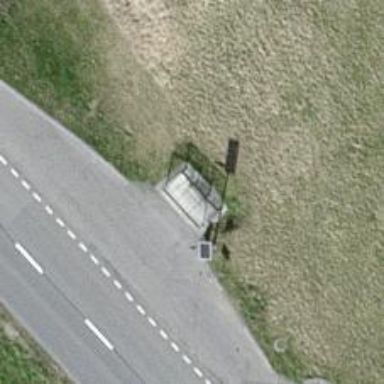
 serving as platform for public transportation."